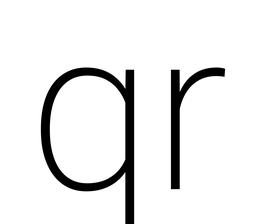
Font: Roboto_ExtraLight